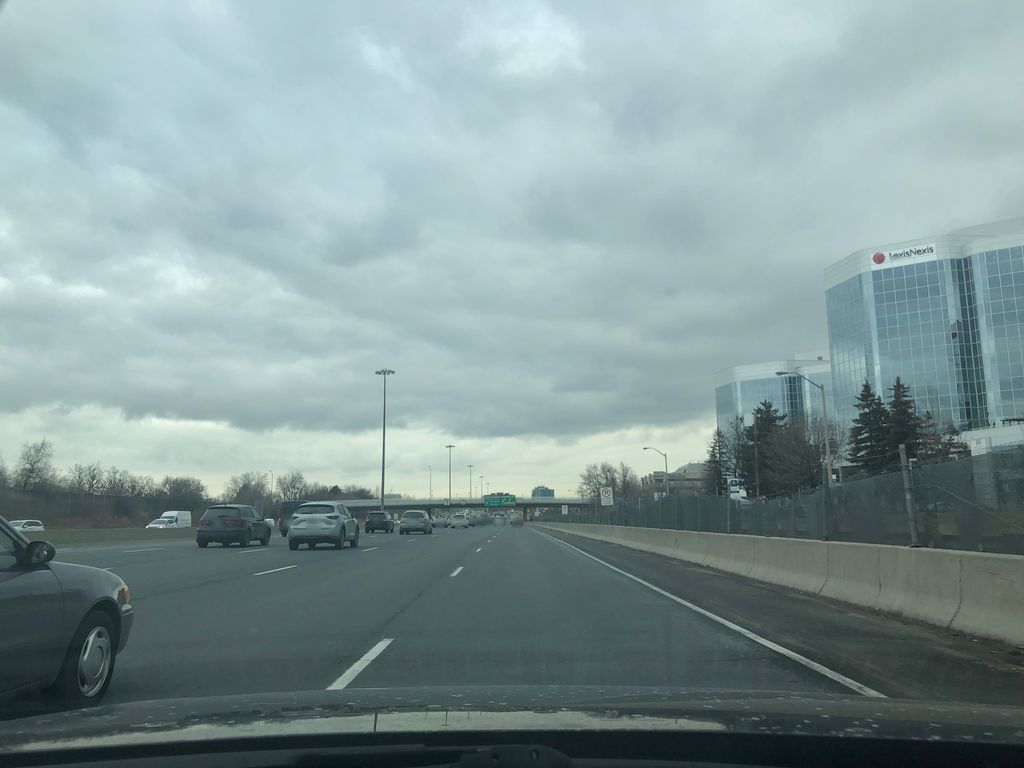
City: toronto